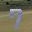
Label: 7